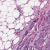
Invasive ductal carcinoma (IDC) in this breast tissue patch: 1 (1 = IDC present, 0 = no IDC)